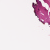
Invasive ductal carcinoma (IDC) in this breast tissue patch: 0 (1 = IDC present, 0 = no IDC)